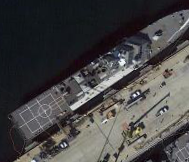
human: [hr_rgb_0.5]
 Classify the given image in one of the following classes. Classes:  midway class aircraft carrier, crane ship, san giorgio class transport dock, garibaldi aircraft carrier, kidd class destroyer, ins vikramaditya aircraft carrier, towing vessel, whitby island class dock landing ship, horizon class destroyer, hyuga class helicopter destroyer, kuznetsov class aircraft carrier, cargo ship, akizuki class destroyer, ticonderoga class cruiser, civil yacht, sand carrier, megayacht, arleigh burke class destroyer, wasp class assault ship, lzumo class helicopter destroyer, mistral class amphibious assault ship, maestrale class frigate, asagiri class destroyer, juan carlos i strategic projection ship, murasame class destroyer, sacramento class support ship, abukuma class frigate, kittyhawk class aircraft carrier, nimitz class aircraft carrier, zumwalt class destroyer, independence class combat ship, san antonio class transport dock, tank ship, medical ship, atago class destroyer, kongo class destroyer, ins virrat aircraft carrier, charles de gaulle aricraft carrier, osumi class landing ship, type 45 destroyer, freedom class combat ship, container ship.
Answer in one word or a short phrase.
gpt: Freedom class combat ship